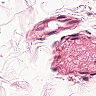
Metastatic tissue present: no